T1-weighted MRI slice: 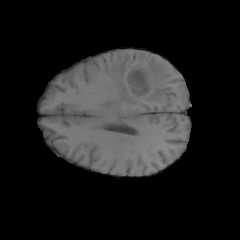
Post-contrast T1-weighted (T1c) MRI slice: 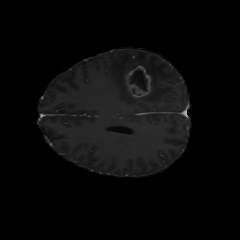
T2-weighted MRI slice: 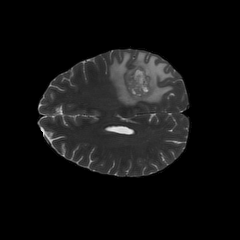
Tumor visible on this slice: yes